Question: I have a text file like:

[edit] the number of line is unknown, it could be hundreds of lines.
How would I store them in a multidimensional array? I want my array to look like:
'''
sample(0)(0) = "--------"
sample(0)(1) = "Line1"
..and so on
sample(1)(0) = "--------"
sample(1)(3) = "Sample 123"
..and so on
'''
What I have done so far was to open the file and store in a 1-dimentional array:
'''
logs = File.ReadAllLines("D:\LOGS.TXT")
'''
I have tried creating an Array of string like:
'''
Dim stringArray as String()()
stringArray = New String(varNumber0)(varNumber1)
'''
But it returns and error.
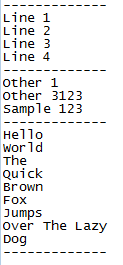
Answer: You can use 'File.ReadLines'/'File.ReadAllLines' to get the lines and a simple 'For Each'-loop to fill a 'List(Of List(Of String))'. Then you can use
'''
list.Select(Function(l) l.ToArray()).ToArray()
'''
to get the 'String()()' (jagged array):
'''
Dim lines = File.ReadLines("D:\LOGS.TXT")
Dim list As New List(Of List(Of String))
Dim current As List(Of String)
For Each line As String In lines.SkipWhile(Function(l) Not l.TrimStart.StartsWith("----------"))
If line.TrimStart.StartsWith("----------") Then
current = New List(Of String)
list.Add(current)
Else
current.Add(line)
End If
Next
Dim last = list.LastOrDefault()
If last IsNot Nothing Then
If Not current Is last AndAlso current.Any() Then
list.Add(current)
ElseIf Not last.Any() Then
list.Remove(last) ' last line was ("----------")'
End If
End If
Dim stringArray As String()() = list.Select(Function(l) l.ToArray()).ToArray()
'''
If you want to include the '---------' in the array at the first position:
'''
For Each line As String In lines.SkipWhile(Function(l) Not l.TrimStart.StartsWith("----------"))
If line.TrimStart.StartsWith("----------") Then
current = New List(Of String)
current.Add(line)
list.Add(current)
Else
current.Add(line)
End If
Next
'''